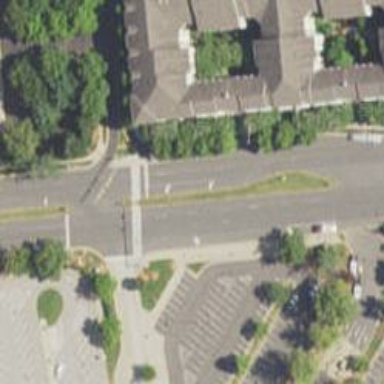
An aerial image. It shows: Tertiary_link road with asphalt surface.